Question: I am using a <URL>.

I've tried to force the click manually...
'''
$('#menu a:contains("Saarland")')[0].click();
'''
...but this just selects the item and closes the menu.
Can anyone suggest a way to do it?
<URL>
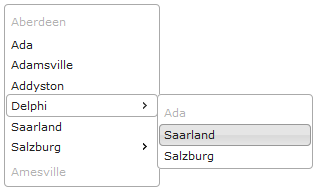
Answer: I'm not sure who this will help, but I've found a workaround.
I set the 'ui-state-focus' and 'ui-state-active' classes manually (<URL>.
It's pretty ugly but it seems to be the best solution there is.